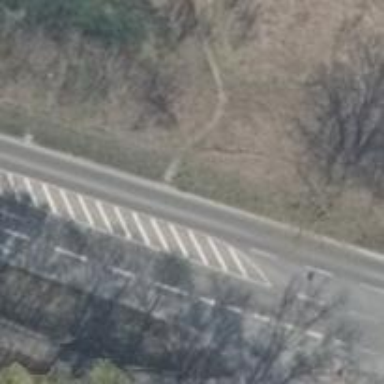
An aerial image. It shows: Asphalt road designated as primary highway with lane markings.